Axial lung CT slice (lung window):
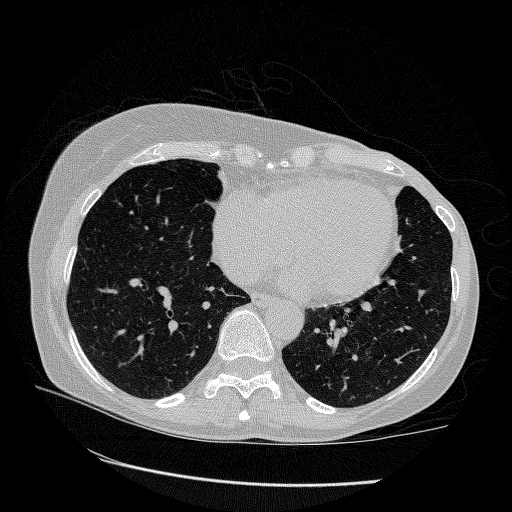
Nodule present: no